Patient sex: M
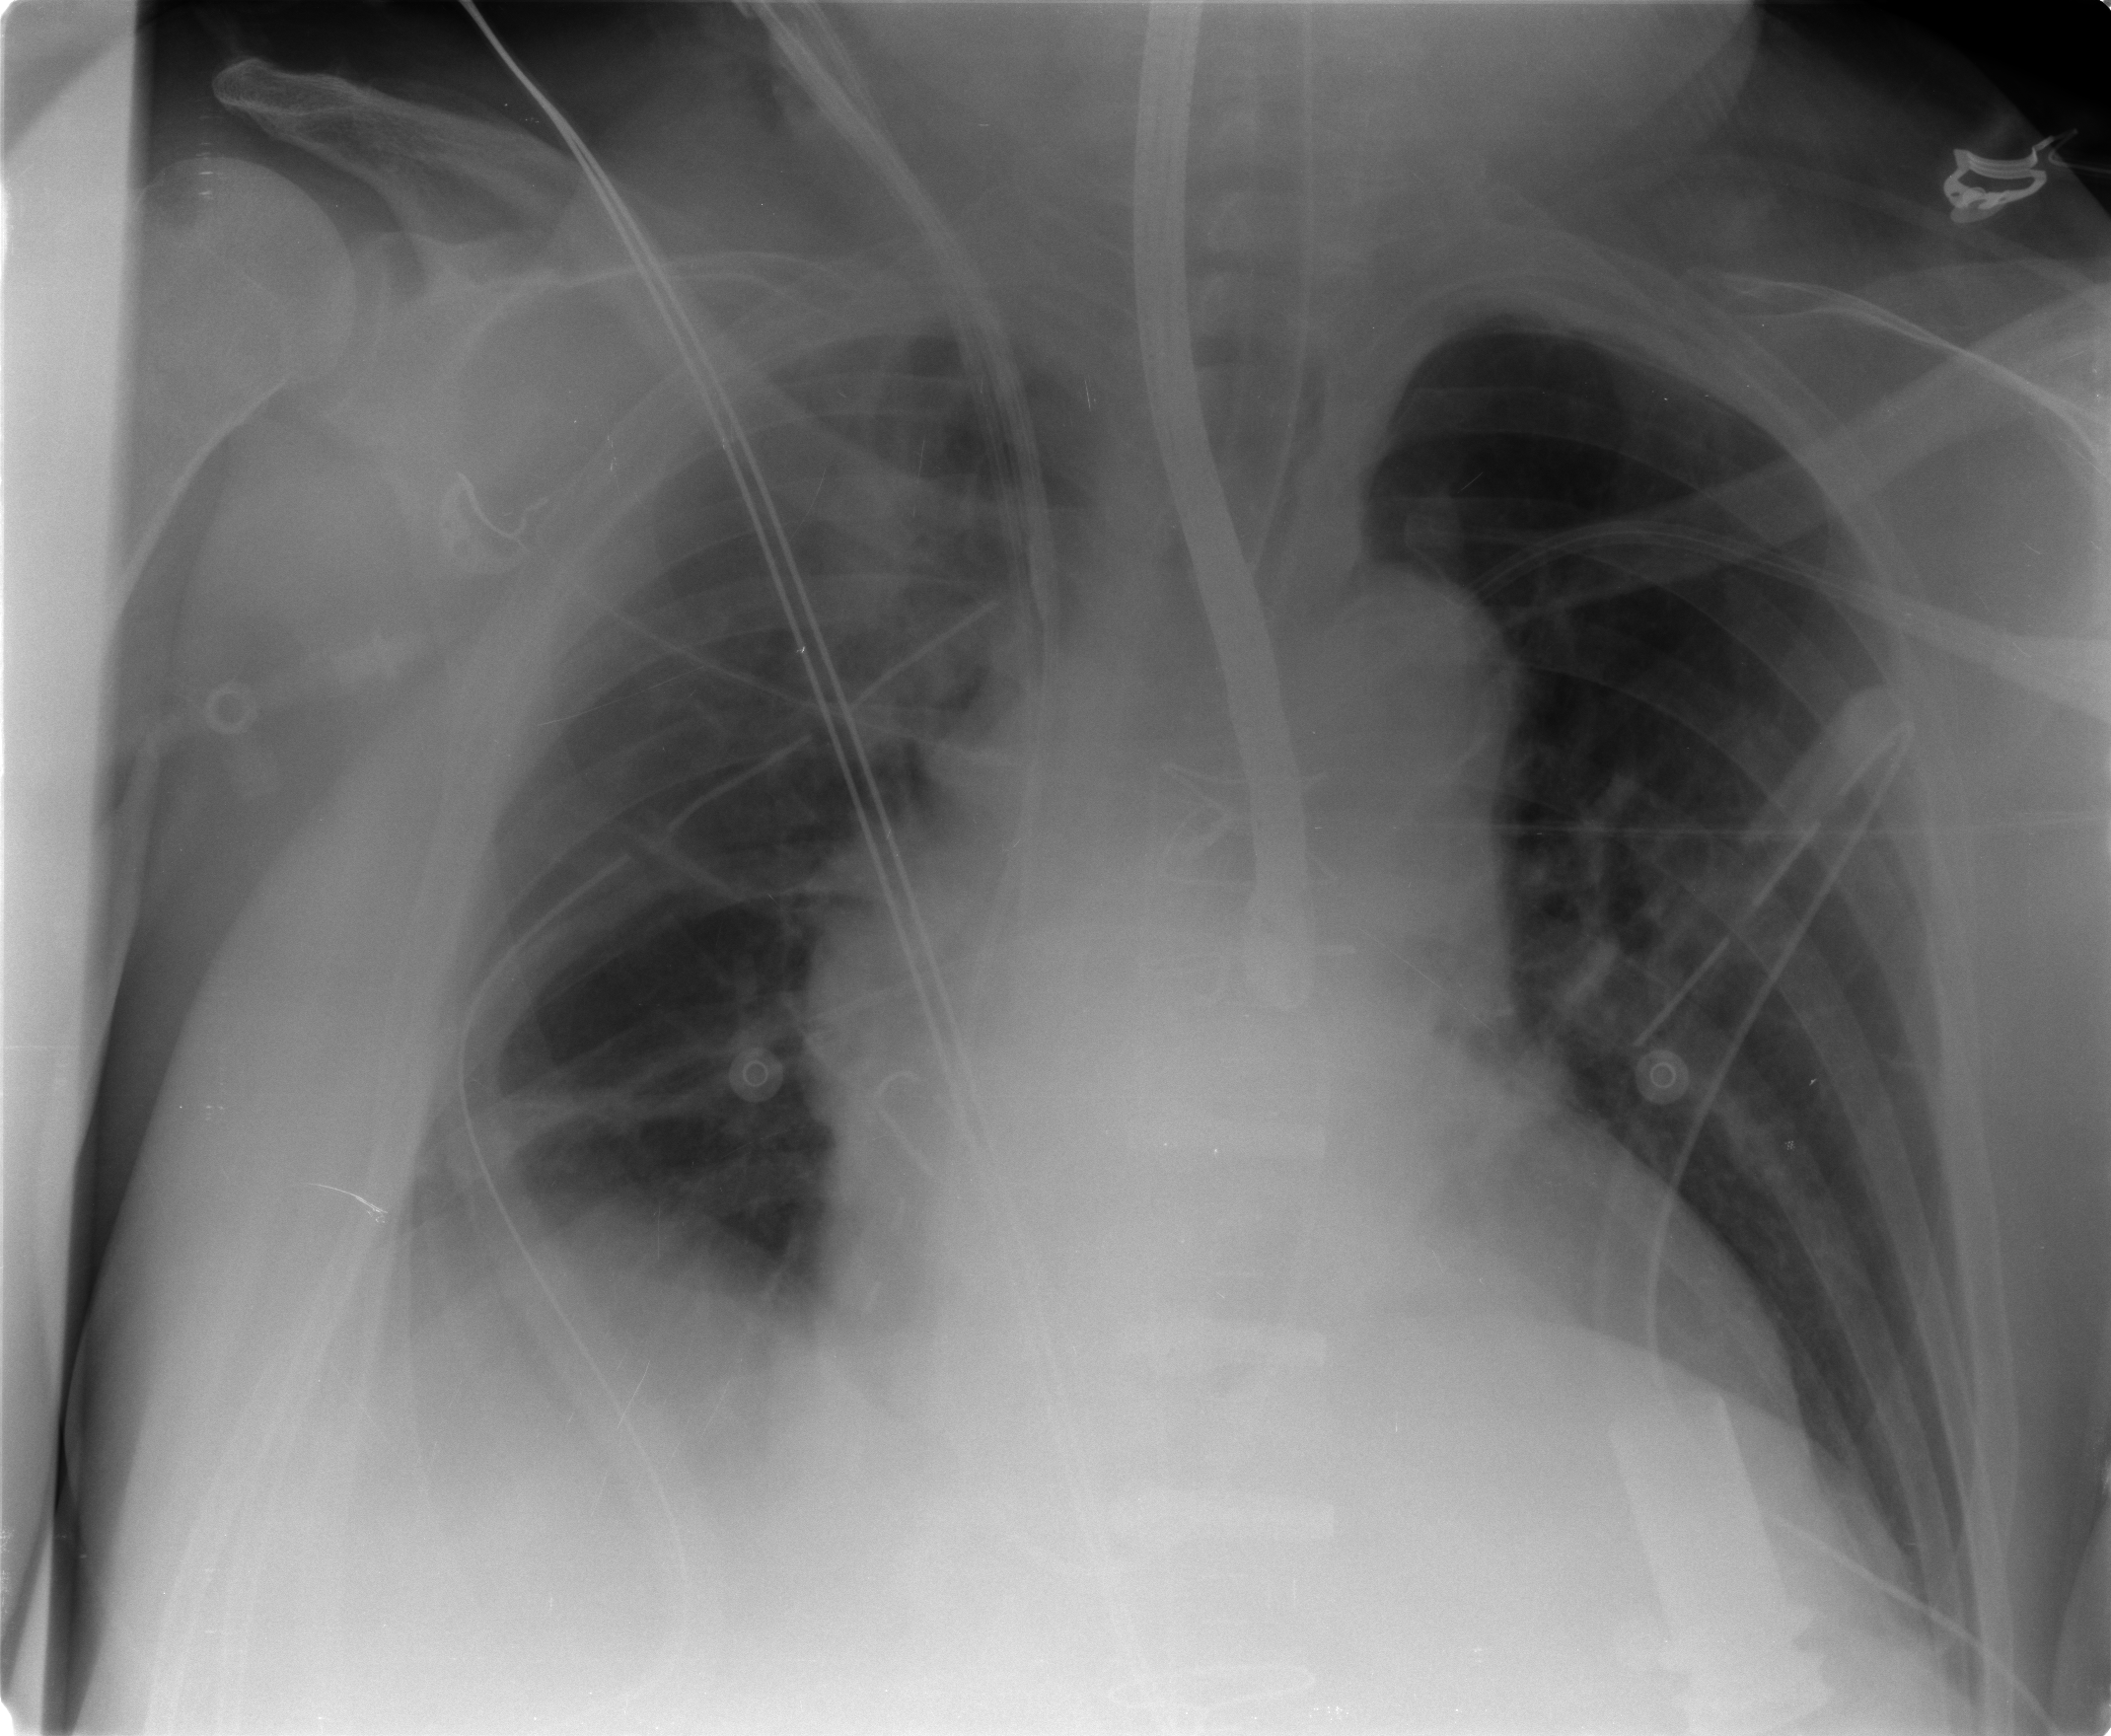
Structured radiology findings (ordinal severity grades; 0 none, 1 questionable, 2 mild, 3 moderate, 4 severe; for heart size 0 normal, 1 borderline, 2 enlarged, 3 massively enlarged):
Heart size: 2
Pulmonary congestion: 2
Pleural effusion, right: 2
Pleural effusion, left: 0
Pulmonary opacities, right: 2
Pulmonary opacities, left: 1
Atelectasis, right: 2
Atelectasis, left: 1